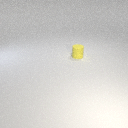
small yellow rubber cylinder